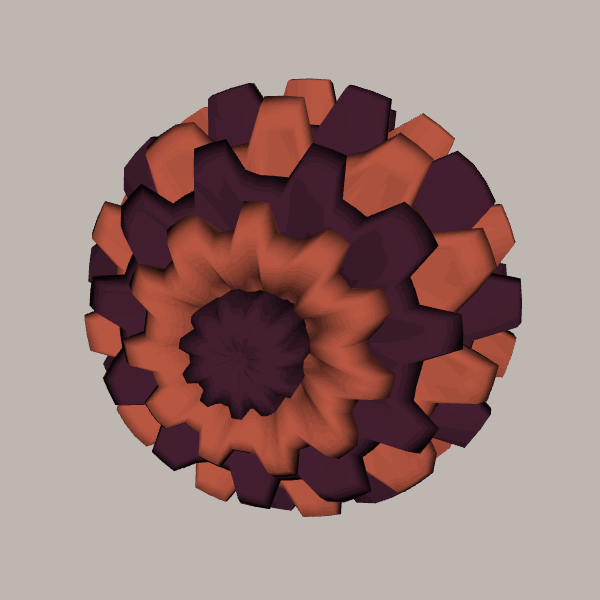
Background: light